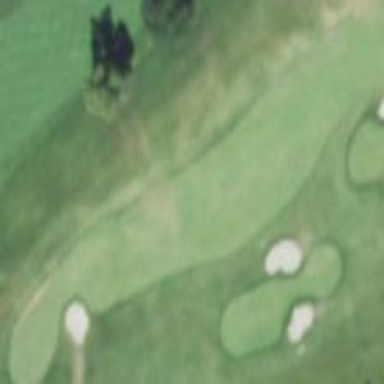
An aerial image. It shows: Scenic golf fairway.